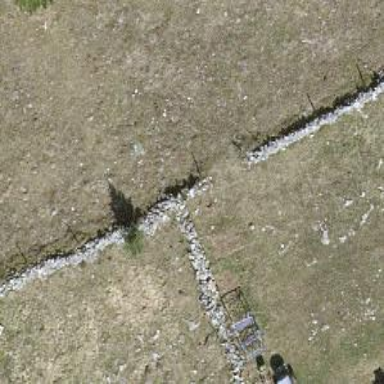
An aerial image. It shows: Wall is shown in the image.